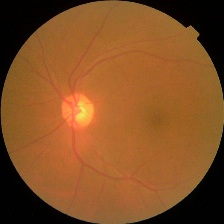
Diabetic retinopathy grade: No DR